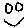
Label: smiley face